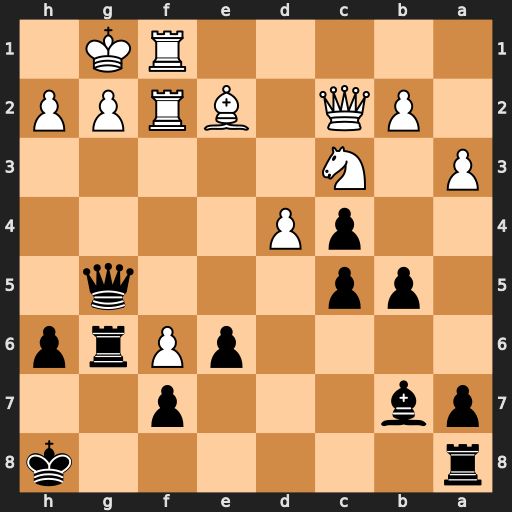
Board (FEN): r6k/pb3p2/4pPrp/1pp3q1/2pP4/P1N5/1PQ1BRPP/5RK1
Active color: b
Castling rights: -
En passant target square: -
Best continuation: Qxg2+ Rxg2 Rxg2+ Kh1 Rxe2+